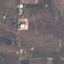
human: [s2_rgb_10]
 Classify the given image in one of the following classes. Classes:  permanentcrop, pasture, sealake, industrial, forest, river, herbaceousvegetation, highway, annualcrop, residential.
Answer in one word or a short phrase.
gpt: PermanentCrop